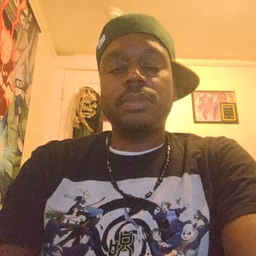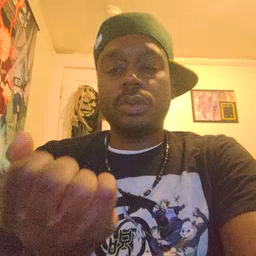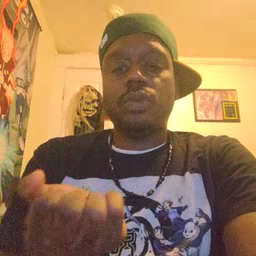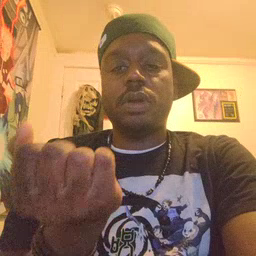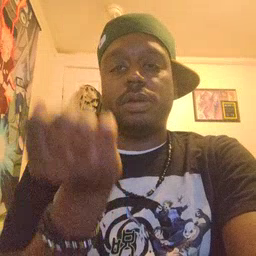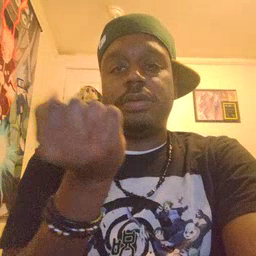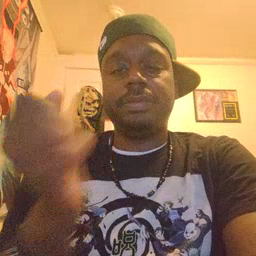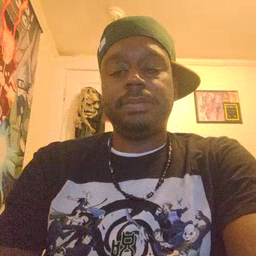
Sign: drawer